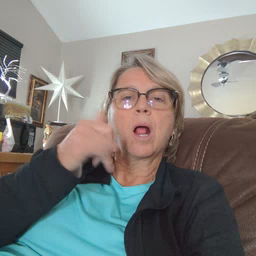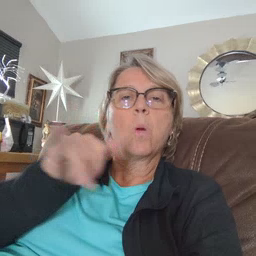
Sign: yellow